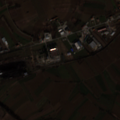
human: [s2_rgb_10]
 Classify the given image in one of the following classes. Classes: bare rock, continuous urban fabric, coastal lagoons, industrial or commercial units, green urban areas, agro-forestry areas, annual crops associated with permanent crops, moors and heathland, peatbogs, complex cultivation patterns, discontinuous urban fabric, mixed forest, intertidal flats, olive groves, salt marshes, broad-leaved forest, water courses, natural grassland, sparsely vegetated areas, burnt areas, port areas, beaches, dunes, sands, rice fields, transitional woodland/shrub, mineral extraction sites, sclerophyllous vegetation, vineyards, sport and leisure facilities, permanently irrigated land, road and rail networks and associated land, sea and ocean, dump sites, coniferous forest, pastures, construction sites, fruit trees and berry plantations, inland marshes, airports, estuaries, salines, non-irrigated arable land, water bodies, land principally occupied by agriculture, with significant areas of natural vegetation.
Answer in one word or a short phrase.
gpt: discontinuous urban fabric, industrial or commercial units, non-irrigated arable land, complex cultivation patterns, land principally occupied by agriculture, with significant areas of natural vegetation